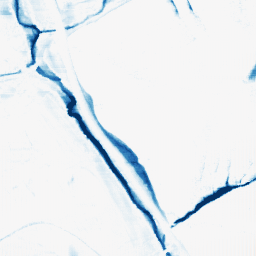
Category: morphological
Decomposition family: morphological_rect
Decomposition parameters: operation: closing
width: 20
height: 5
Upsampling method: fft_zeropad
Upsampling parameters: scale: 4
Upsampling scale: 4